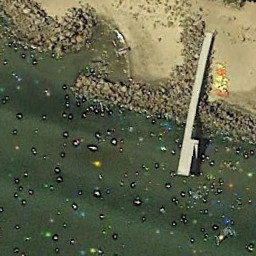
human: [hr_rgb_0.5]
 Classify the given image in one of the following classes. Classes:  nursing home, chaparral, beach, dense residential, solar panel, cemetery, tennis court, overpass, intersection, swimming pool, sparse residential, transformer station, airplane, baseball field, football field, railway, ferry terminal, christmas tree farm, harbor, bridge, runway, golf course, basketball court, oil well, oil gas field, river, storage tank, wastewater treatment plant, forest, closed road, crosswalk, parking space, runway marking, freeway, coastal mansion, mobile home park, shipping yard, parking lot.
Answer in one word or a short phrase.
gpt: ferry terminal